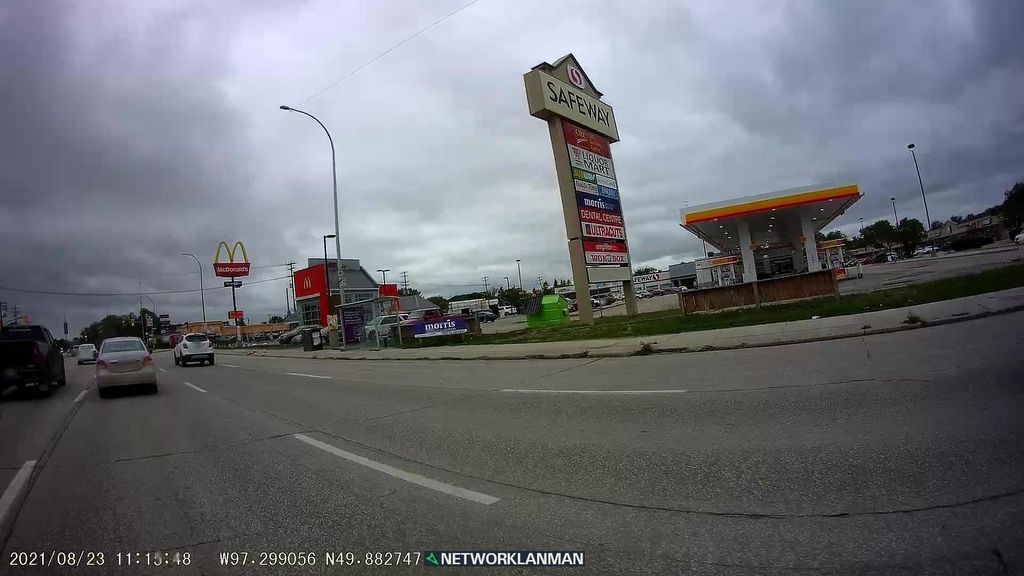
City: winnipeg